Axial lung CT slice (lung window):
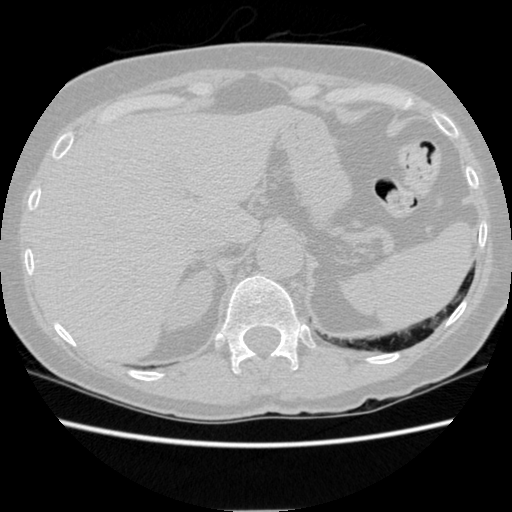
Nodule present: no